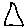
Label: triangle